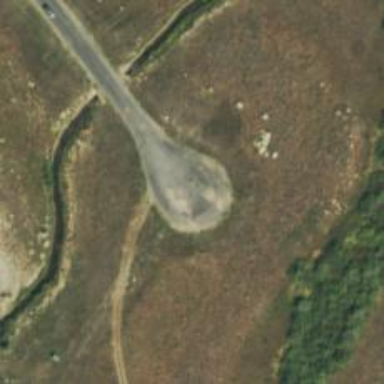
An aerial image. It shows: Turning circle on the road.